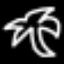
Label: palm tree